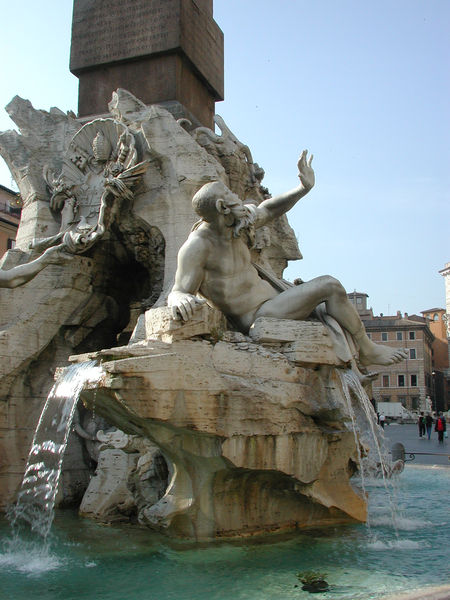
Titel: Vierströmebrunnen
Künstler: Giovanni Lorenzo Bernini
Standort: Rom, Piazza Navona (EU - I - Latium)
Schlagwörter: blau, felsen, fuß, hand, himmel, körper, mann, nackt, wasser, weiß, menschen, stadt, fenster, geste, marmor, ohr, pfeiler, säule, türkis, dach, haus, rot, tiere, beige, leute, ornament, bart, architektur, arm, stein, figur, publikum, wasserfall, brunnen, skulptur, springbrunnen, statue, schrift, wellen, liegen, italien, fels, platz, papst, inschrift, verzierung, plastik, foto, fotografie, becken, rom, wappen, ausstrecken, obelisk, grotte, mitra, tiara, fontäne, muschel, schlüssel, brunne, wasserspeier, stele, bologna, platzgestaltung, fontänen, flussgott, öffentlicher raum, trevi, düse, felz, vier ströme, obeilsk